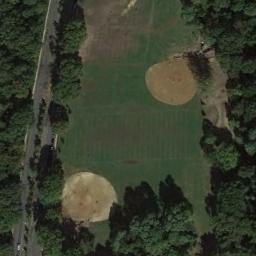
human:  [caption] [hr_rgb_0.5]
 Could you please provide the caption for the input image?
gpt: There is a railway near the baseball field .

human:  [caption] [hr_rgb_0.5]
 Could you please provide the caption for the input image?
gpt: There are two baseball diamonds covered with trees in the middle of grass .

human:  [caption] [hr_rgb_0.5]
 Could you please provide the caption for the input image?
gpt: There are two baseball diamonds in the grass next to the forest .

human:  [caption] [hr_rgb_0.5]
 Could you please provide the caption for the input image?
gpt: Two baseball diamonds surrounded by some trees .

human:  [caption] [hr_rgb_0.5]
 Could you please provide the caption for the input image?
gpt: Many trees are near the baseball diamonds .